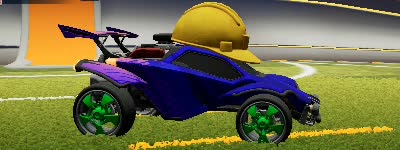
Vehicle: octane